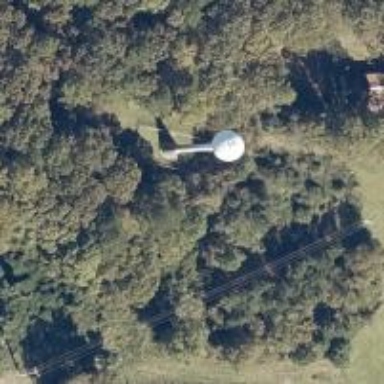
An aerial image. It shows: Water tower that is man-made.